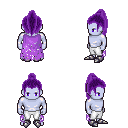
a pixel art fantasy rpg character, male body template, dark elf, purple skin, maroon tattered cape, white pants, purple long topknot hairstyle, metal boots, four views (front, back, left, right), 2x2 character sprite sheet, small pixel art, hard edges, no anti-aliasing